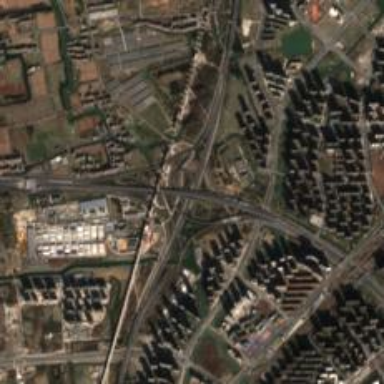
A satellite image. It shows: Motorway junction.